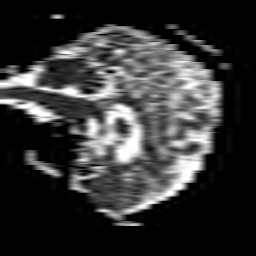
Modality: ADC
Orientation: sagittal
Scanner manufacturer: philips
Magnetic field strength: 1.5 T
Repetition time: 3.917 s
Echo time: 0.07078 s